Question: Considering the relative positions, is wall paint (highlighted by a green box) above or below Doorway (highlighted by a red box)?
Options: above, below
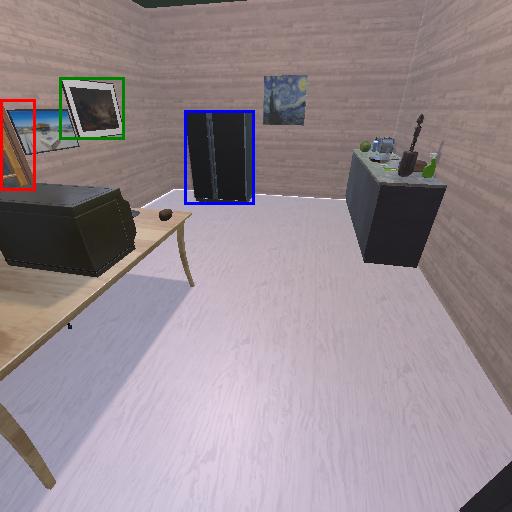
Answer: above